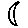
Label: moon